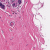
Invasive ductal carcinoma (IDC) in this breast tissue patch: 0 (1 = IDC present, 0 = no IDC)